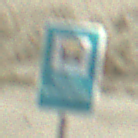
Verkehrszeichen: Wasserschutzgebiet
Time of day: MorningAfternoon
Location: Outdoor (Beach)
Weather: PartlyCloudy
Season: NotSpecified
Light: Natural